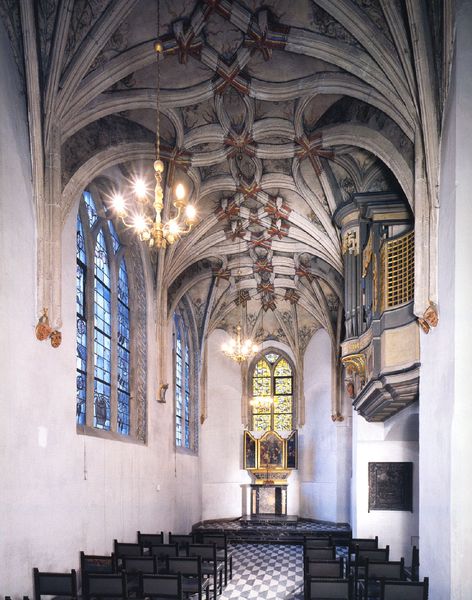
Titel: Kartäuserkirche St. Barbara in Köln
Standort: Köln (EU - D - NRW)
Schlagwörter: fenster, licht, stühle, barock, innenraum, kirche, boden, interieur, decke, empore, gestühl, kronleuchter, leuchter, foto, gewölbe, fliesen, altar, orgel, kirchenraum, chor, kapelle, spätgotik, retabel, flügelaltar, deckenleuchter, s